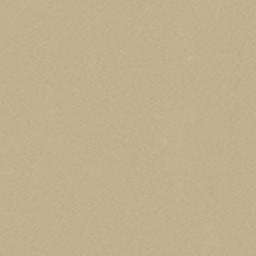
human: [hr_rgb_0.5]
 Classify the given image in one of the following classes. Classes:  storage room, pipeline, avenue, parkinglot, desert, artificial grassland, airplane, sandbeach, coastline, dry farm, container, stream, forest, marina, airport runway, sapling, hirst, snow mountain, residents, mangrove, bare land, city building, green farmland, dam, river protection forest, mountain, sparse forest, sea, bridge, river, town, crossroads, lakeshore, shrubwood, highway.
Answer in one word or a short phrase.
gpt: desert